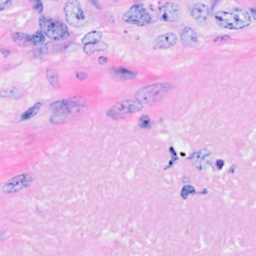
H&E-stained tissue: Breast